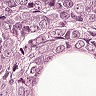
Metastatic tissue present: yes